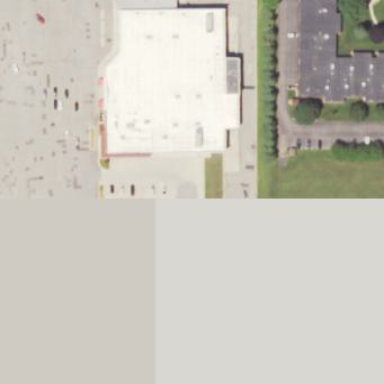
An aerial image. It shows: Industrial building used for retail purposes.